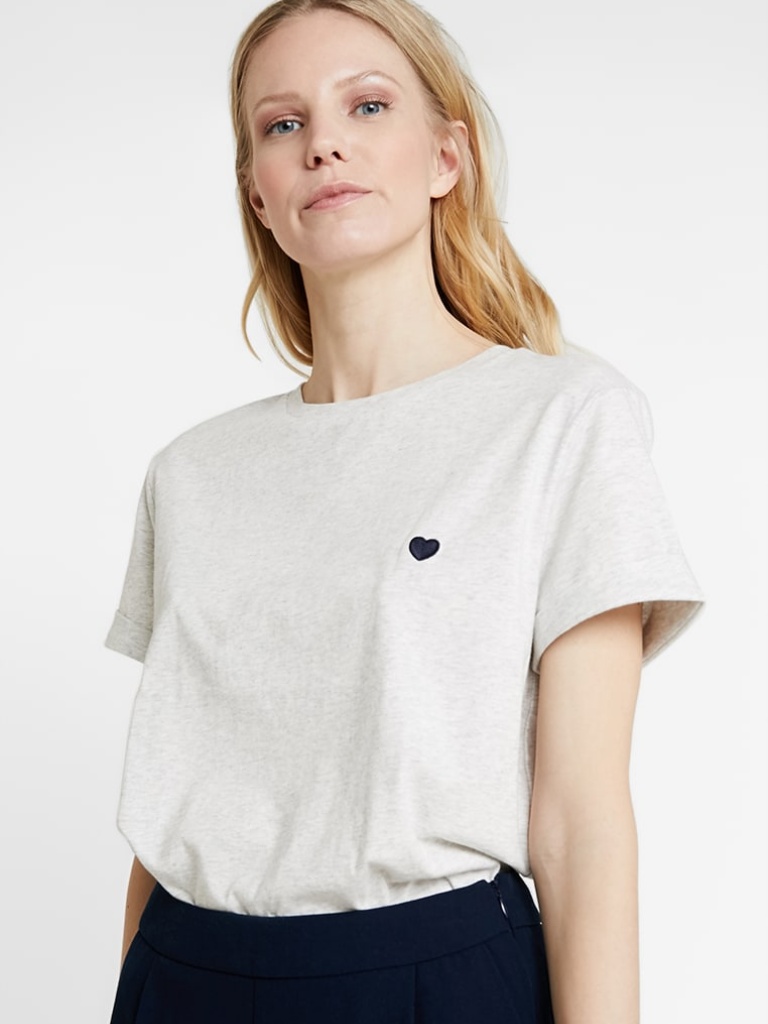
cotton relaxed short sleeve hip length French Tucked crew t-shirt